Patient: sex M, age 70
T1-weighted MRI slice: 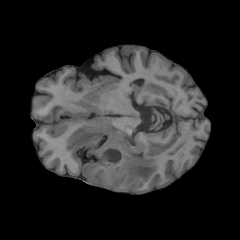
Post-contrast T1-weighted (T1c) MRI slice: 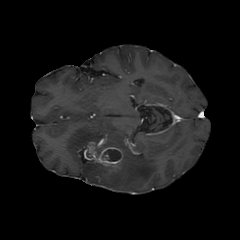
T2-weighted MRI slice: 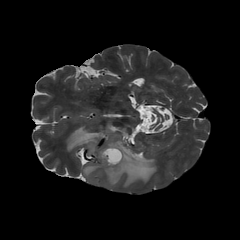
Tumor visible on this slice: yes
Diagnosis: Glioblastoma, IDH-wildtype
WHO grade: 4